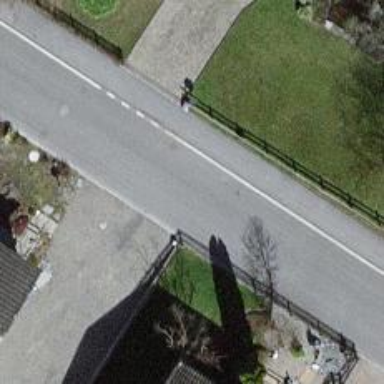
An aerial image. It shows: Paved residential road.